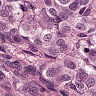
Metastatic tissue present: yes